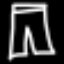
Label: pants